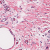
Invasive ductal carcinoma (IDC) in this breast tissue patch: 0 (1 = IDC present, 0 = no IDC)